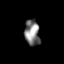
Tissue: skin
Cell type: Myeloid cells
Senescence score: 0.7107
Nuclear area (px): 378
Mean DAPI intensity: 127.534